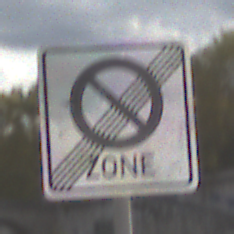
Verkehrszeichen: EndeEingeschraenktesHalteverbotZone
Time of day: MorningAfternoon
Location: Outdoor (Suburban)
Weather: PartlyCloudy
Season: NotSpecified
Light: Natural